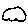
Label: cloud